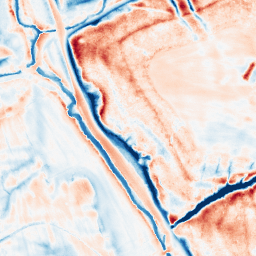
Category: classical
Decomposition family: uniform
Decomposition parameters: size: 20
Upsampling method: regularized
Upsampling parameters: scale: 2
lambda_reg: 0.01
Upsampling scale: 2